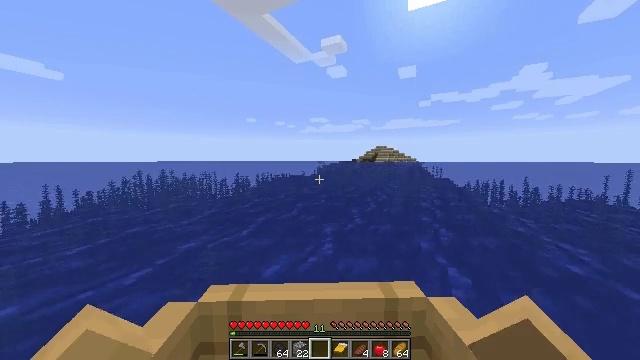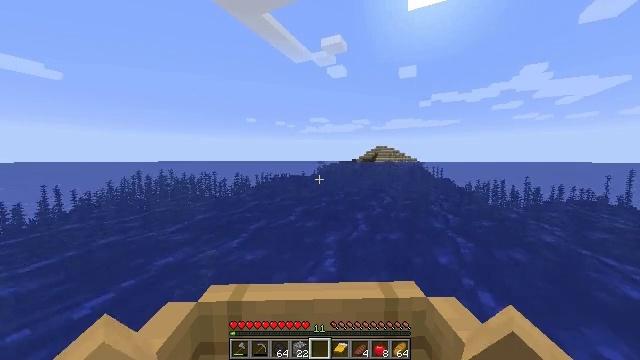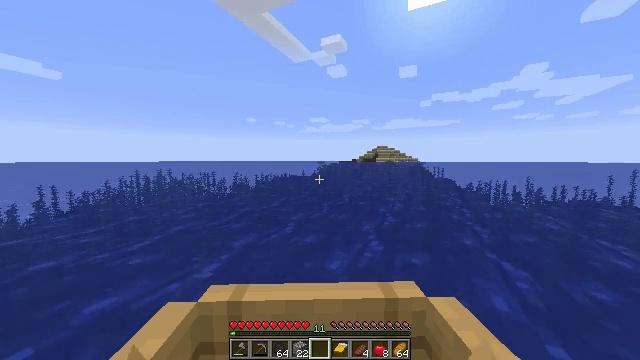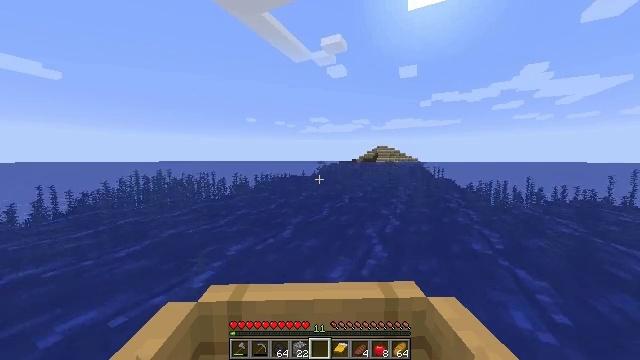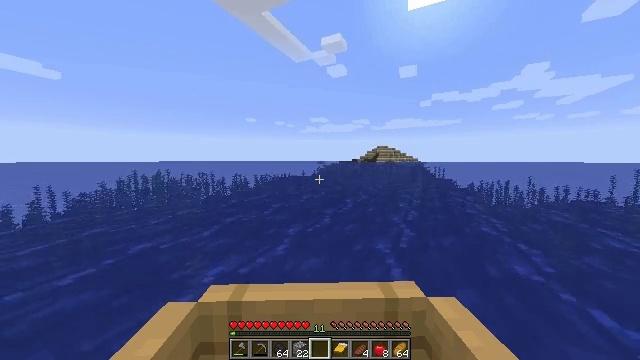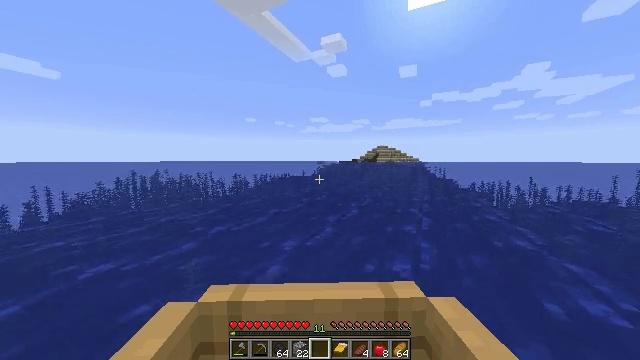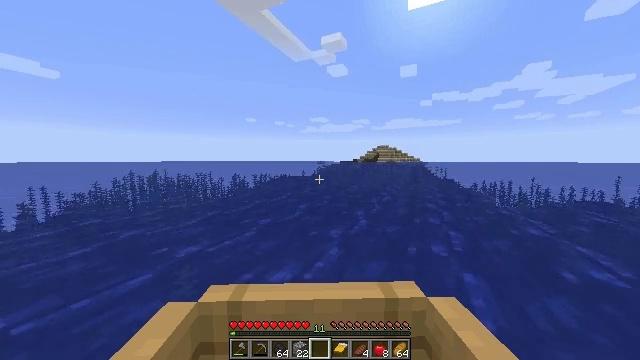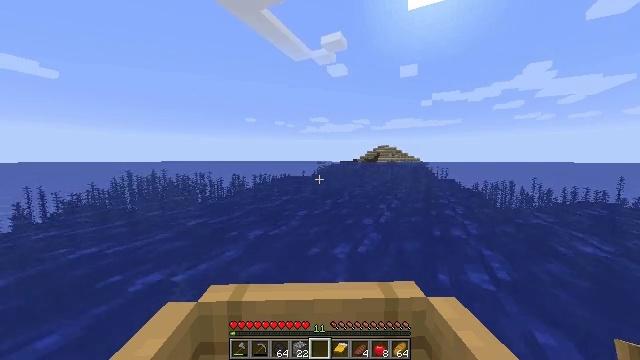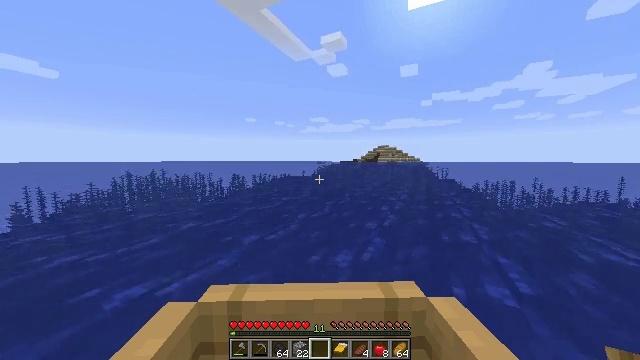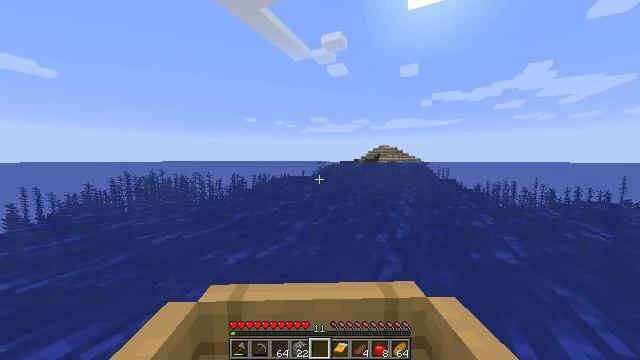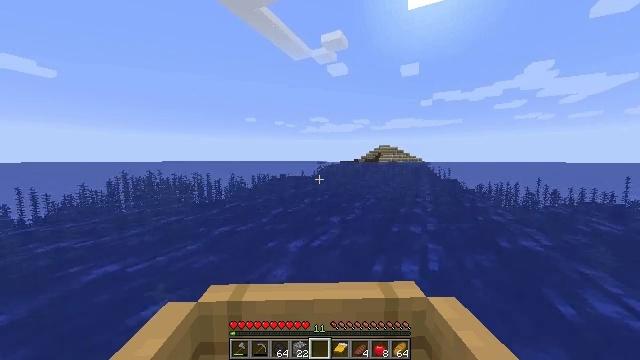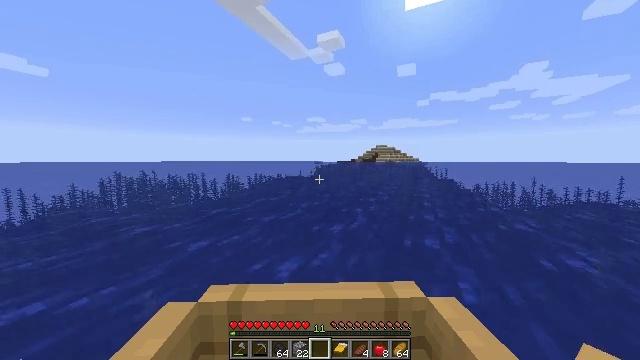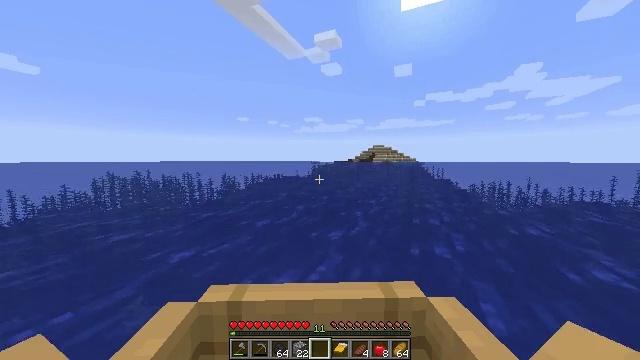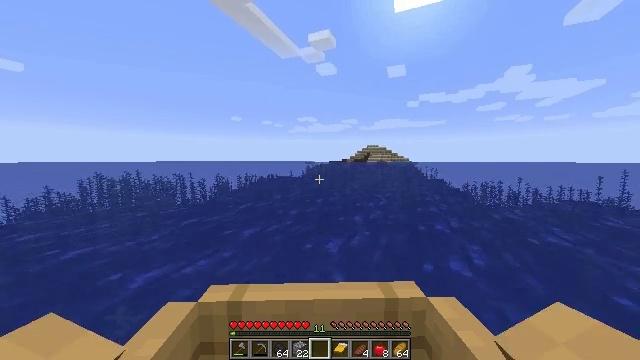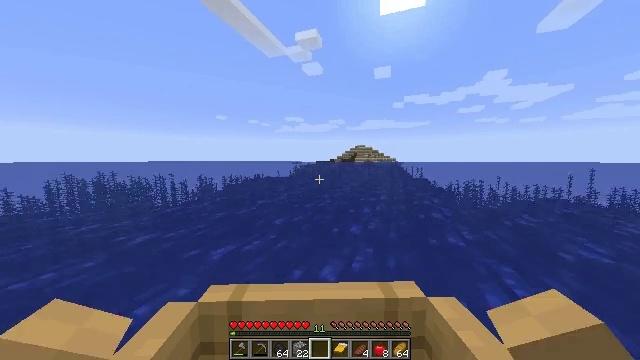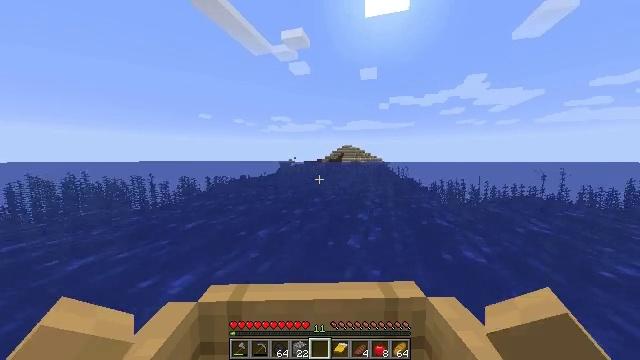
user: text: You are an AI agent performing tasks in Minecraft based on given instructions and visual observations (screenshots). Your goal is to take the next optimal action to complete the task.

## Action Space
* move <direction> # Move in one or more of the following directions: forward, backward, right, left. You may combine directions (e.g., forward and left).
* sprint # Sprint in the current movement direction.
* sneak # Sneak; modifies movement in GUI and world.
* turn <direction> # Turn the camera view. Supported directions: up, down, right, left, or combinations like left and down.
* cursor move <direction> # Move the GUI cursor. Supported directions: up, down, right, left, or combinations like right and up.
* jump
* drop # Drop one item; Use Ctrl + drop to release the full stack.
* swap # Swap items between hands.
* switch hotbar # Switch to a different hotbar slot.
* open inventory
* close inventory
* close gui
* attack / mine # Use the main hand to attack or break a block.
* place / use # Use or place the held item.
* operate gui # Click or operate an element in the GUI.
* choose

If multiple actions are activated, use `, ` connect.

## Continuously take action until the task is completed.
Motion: motion action
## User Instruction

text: Break the tall seagrass.
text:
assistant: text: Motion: move forward
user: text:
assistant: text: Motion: move forward
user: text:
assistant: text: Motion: move forward
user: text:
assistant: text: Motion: move forward
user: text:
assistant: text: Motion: move forward
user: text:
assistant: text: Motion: move forward
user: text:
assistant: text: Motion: move forward
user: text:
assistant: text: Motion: move forward
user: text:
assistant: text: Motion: move forward
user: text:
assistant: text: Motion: move forward and move right
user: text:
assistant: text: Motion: move forward and move right
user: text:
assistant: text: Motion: move forward and move right
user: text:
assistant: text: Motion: move forward and move right
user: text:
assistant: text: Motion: move forward
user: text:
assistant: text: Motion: move forward
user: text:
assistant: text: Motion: move forward
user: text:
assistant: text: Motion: move forward
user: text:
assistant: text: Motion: move forward
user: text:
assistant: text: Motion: move forward
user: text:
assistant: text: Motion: move forward
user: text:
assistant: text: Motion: move forward
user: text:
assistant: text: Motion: move forward
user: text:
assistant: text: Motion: move forward
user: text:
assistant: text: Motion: move forward
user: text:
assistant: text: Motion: move forward
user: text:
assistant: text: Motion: move forward
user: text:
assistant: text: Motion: move forward
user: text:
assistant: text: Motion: move forward
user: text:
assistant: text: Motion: move forward
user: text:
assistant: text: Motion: move forward